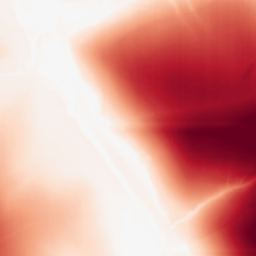
Category: morphological
Decomposition family: rolling_ball
Decomposition parameters: radius: 200
Upsampling method: bicubic
Upsampling parameters: scale: 4
Upsampling scale: 4